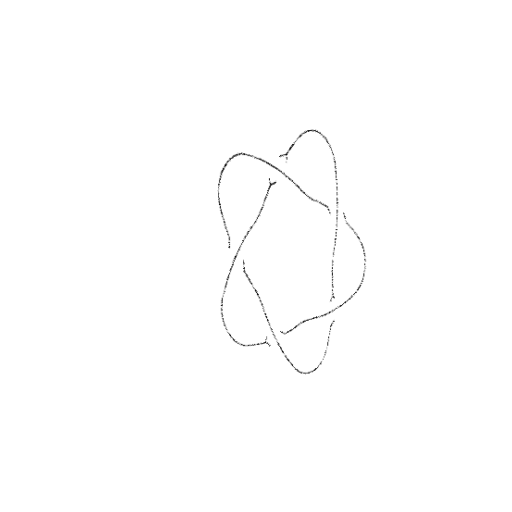
Crossing number: 5